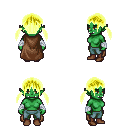
a pixel art fantasy rpg character, female body template, orc, green skin, brown cape, teal pants, gold twin-tailed hairstyle, white cloth bandages, brown shoes, four views (front, back, left, right), 2x2 character sprite sheet, small pixel art, hard edges, no anti-aliasing